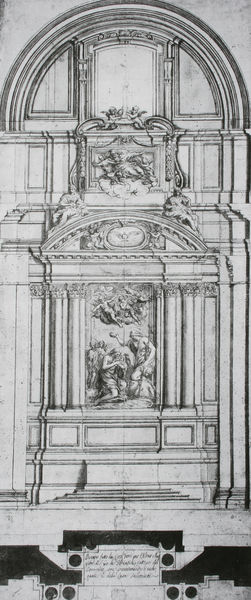
Titel: Entwurf für den Hochaltar in S. Giovanni dei Fiorentini
Künstler: Pietro da Cortona
Standort: Windsor
Institution: Windsor Castle, Royal Collection
Schlagwörter: gruppe, grau, schwarz, skizze, szene, säule, säulen, weiss, zeichnung, gebäude, leute, ornament, profile, wand, architektur, barock, halten, sockel, kirche, figur, frontal, oval, rund, engel, skulptur, relief, schrift, liegen, ansicht, bogen, perspektive, fläche, linien, pilaster, figuren, rundbogen, treppe, tafel, inschrift, stufen, plastik, bögen, nische, denkmal, hocken, plastisch, stich, text, knien, beschriftung, entwurf, altar, architrav, hochaltar, kapitelle, fries, portal, wappen, textfeld, doppelsäulen, statuen, grab, fresken, plan, niesche, basis, kirchlich, korinthisch, grabmal, grundriss, aufriss, michelangelo, basen, gliederung, epitaph, säilen, altarniesche